Interaction volume radius: 5 \u00c5
Interaction volume height: 30 \u00c5
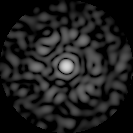
Disorder parameter: 0.7928